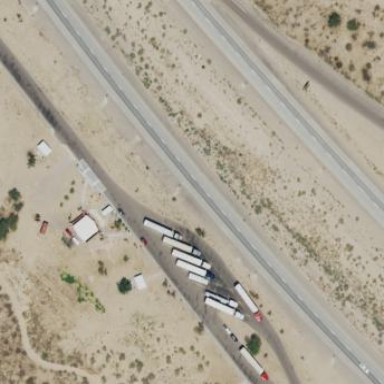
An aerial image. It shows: Rest area on the road with picnic tables.